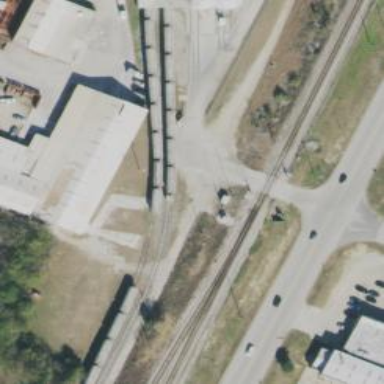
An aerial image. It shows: Rail spur service.